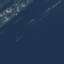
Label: SeaLake